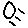
Label: sun